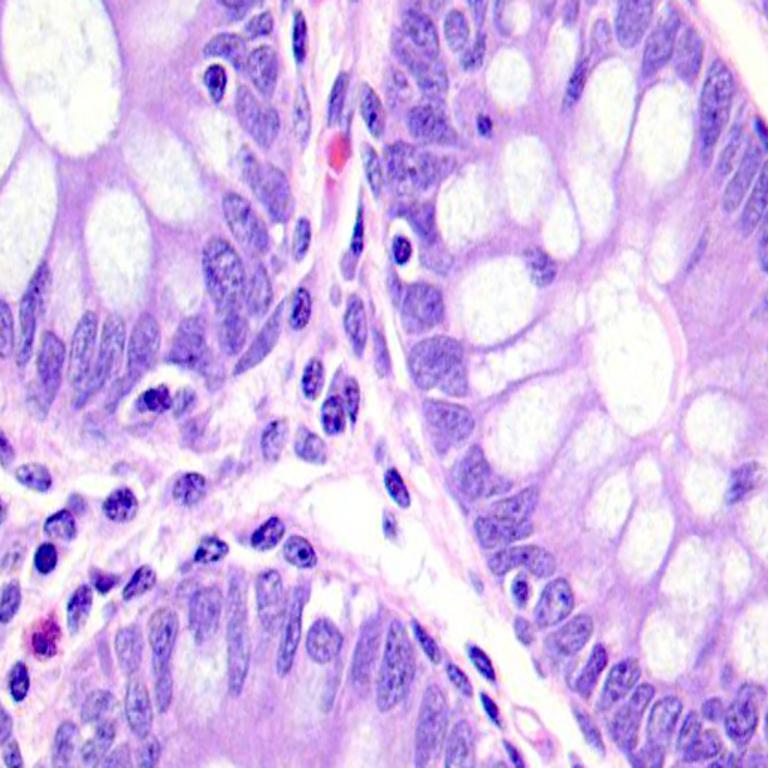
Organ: colon
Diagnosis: benign